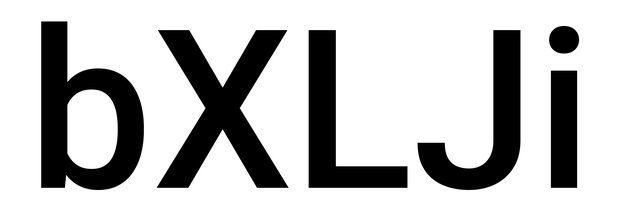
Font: Roboto_Medium